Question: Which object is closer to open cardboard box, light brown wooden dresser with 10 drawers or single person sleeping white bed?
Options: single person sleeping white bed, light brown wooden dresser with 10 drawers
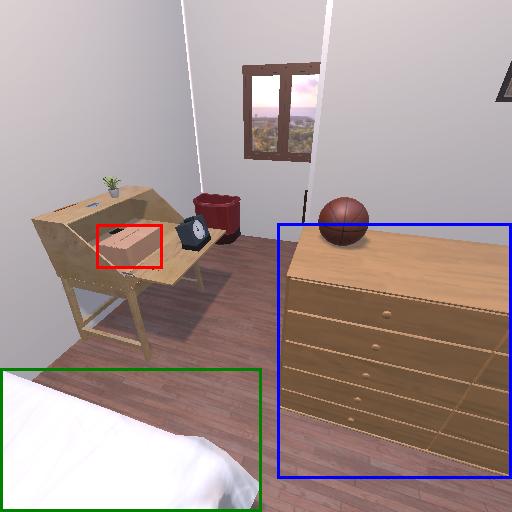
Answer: single person sleeping white bed